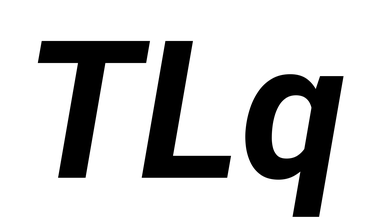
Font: Roboto-Italic_Bold_Italic